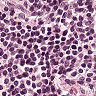
Metastatic tissue present: no